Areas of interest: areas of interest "Chengguan Central Market"
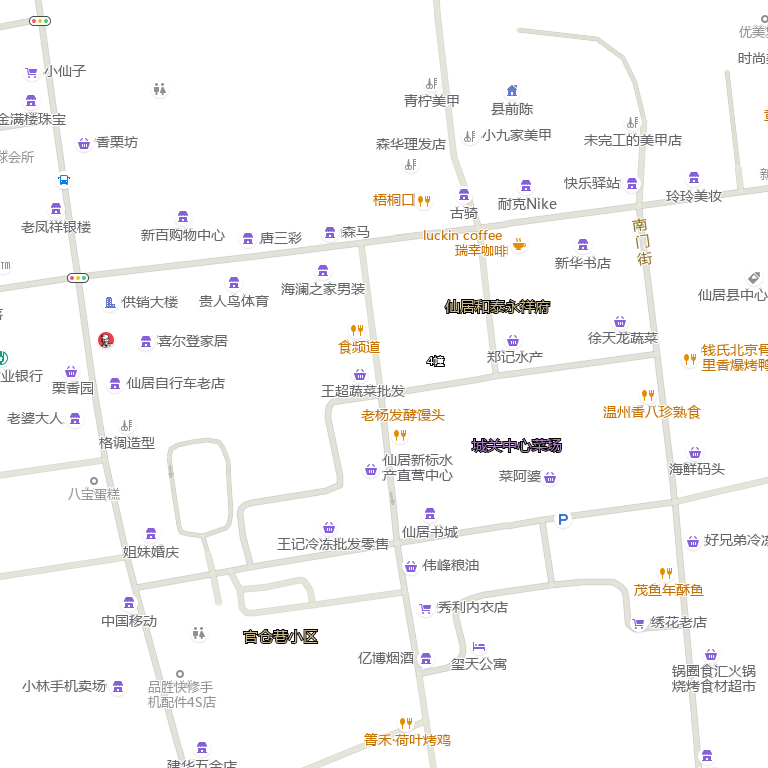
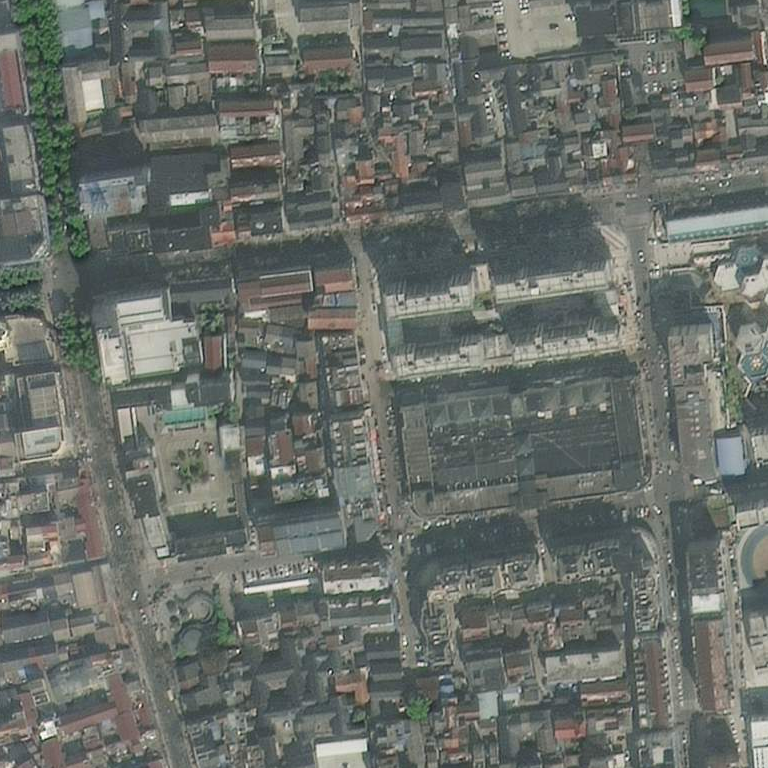